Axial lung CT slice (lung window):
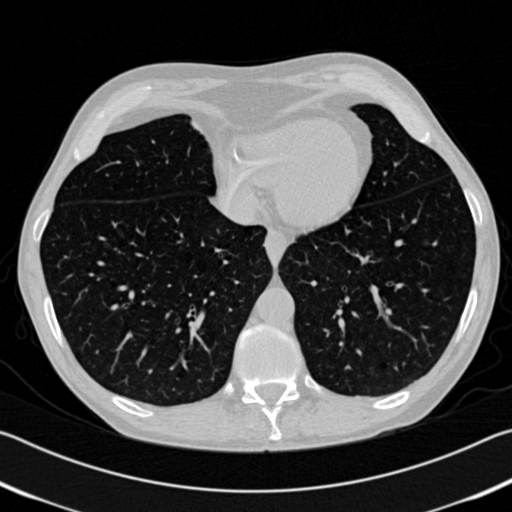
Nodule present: no